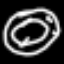
Label: donut